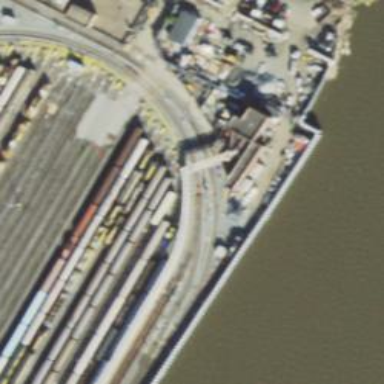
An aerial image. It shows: Electrified rail service yard.